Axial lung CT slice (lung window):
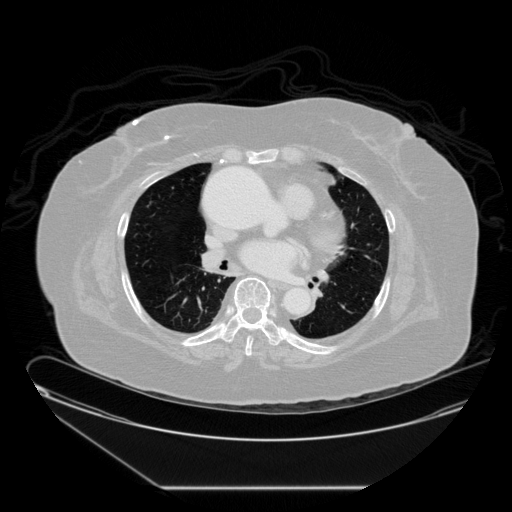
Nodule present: no